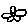
Label: flower